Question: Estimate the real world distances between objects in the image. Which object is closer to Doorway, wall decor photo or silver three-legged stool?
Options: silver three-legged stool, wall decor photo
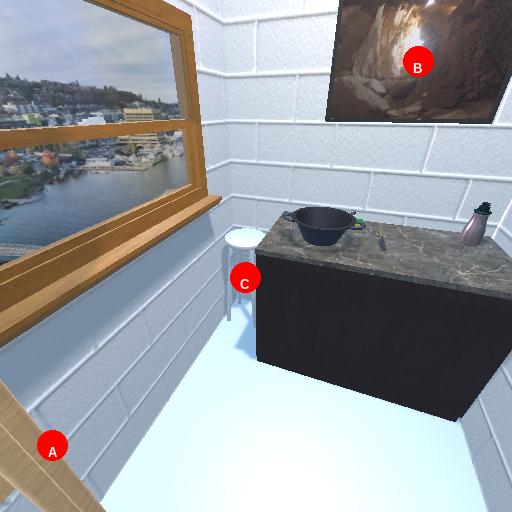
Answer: silver three-legged stool